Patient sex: F
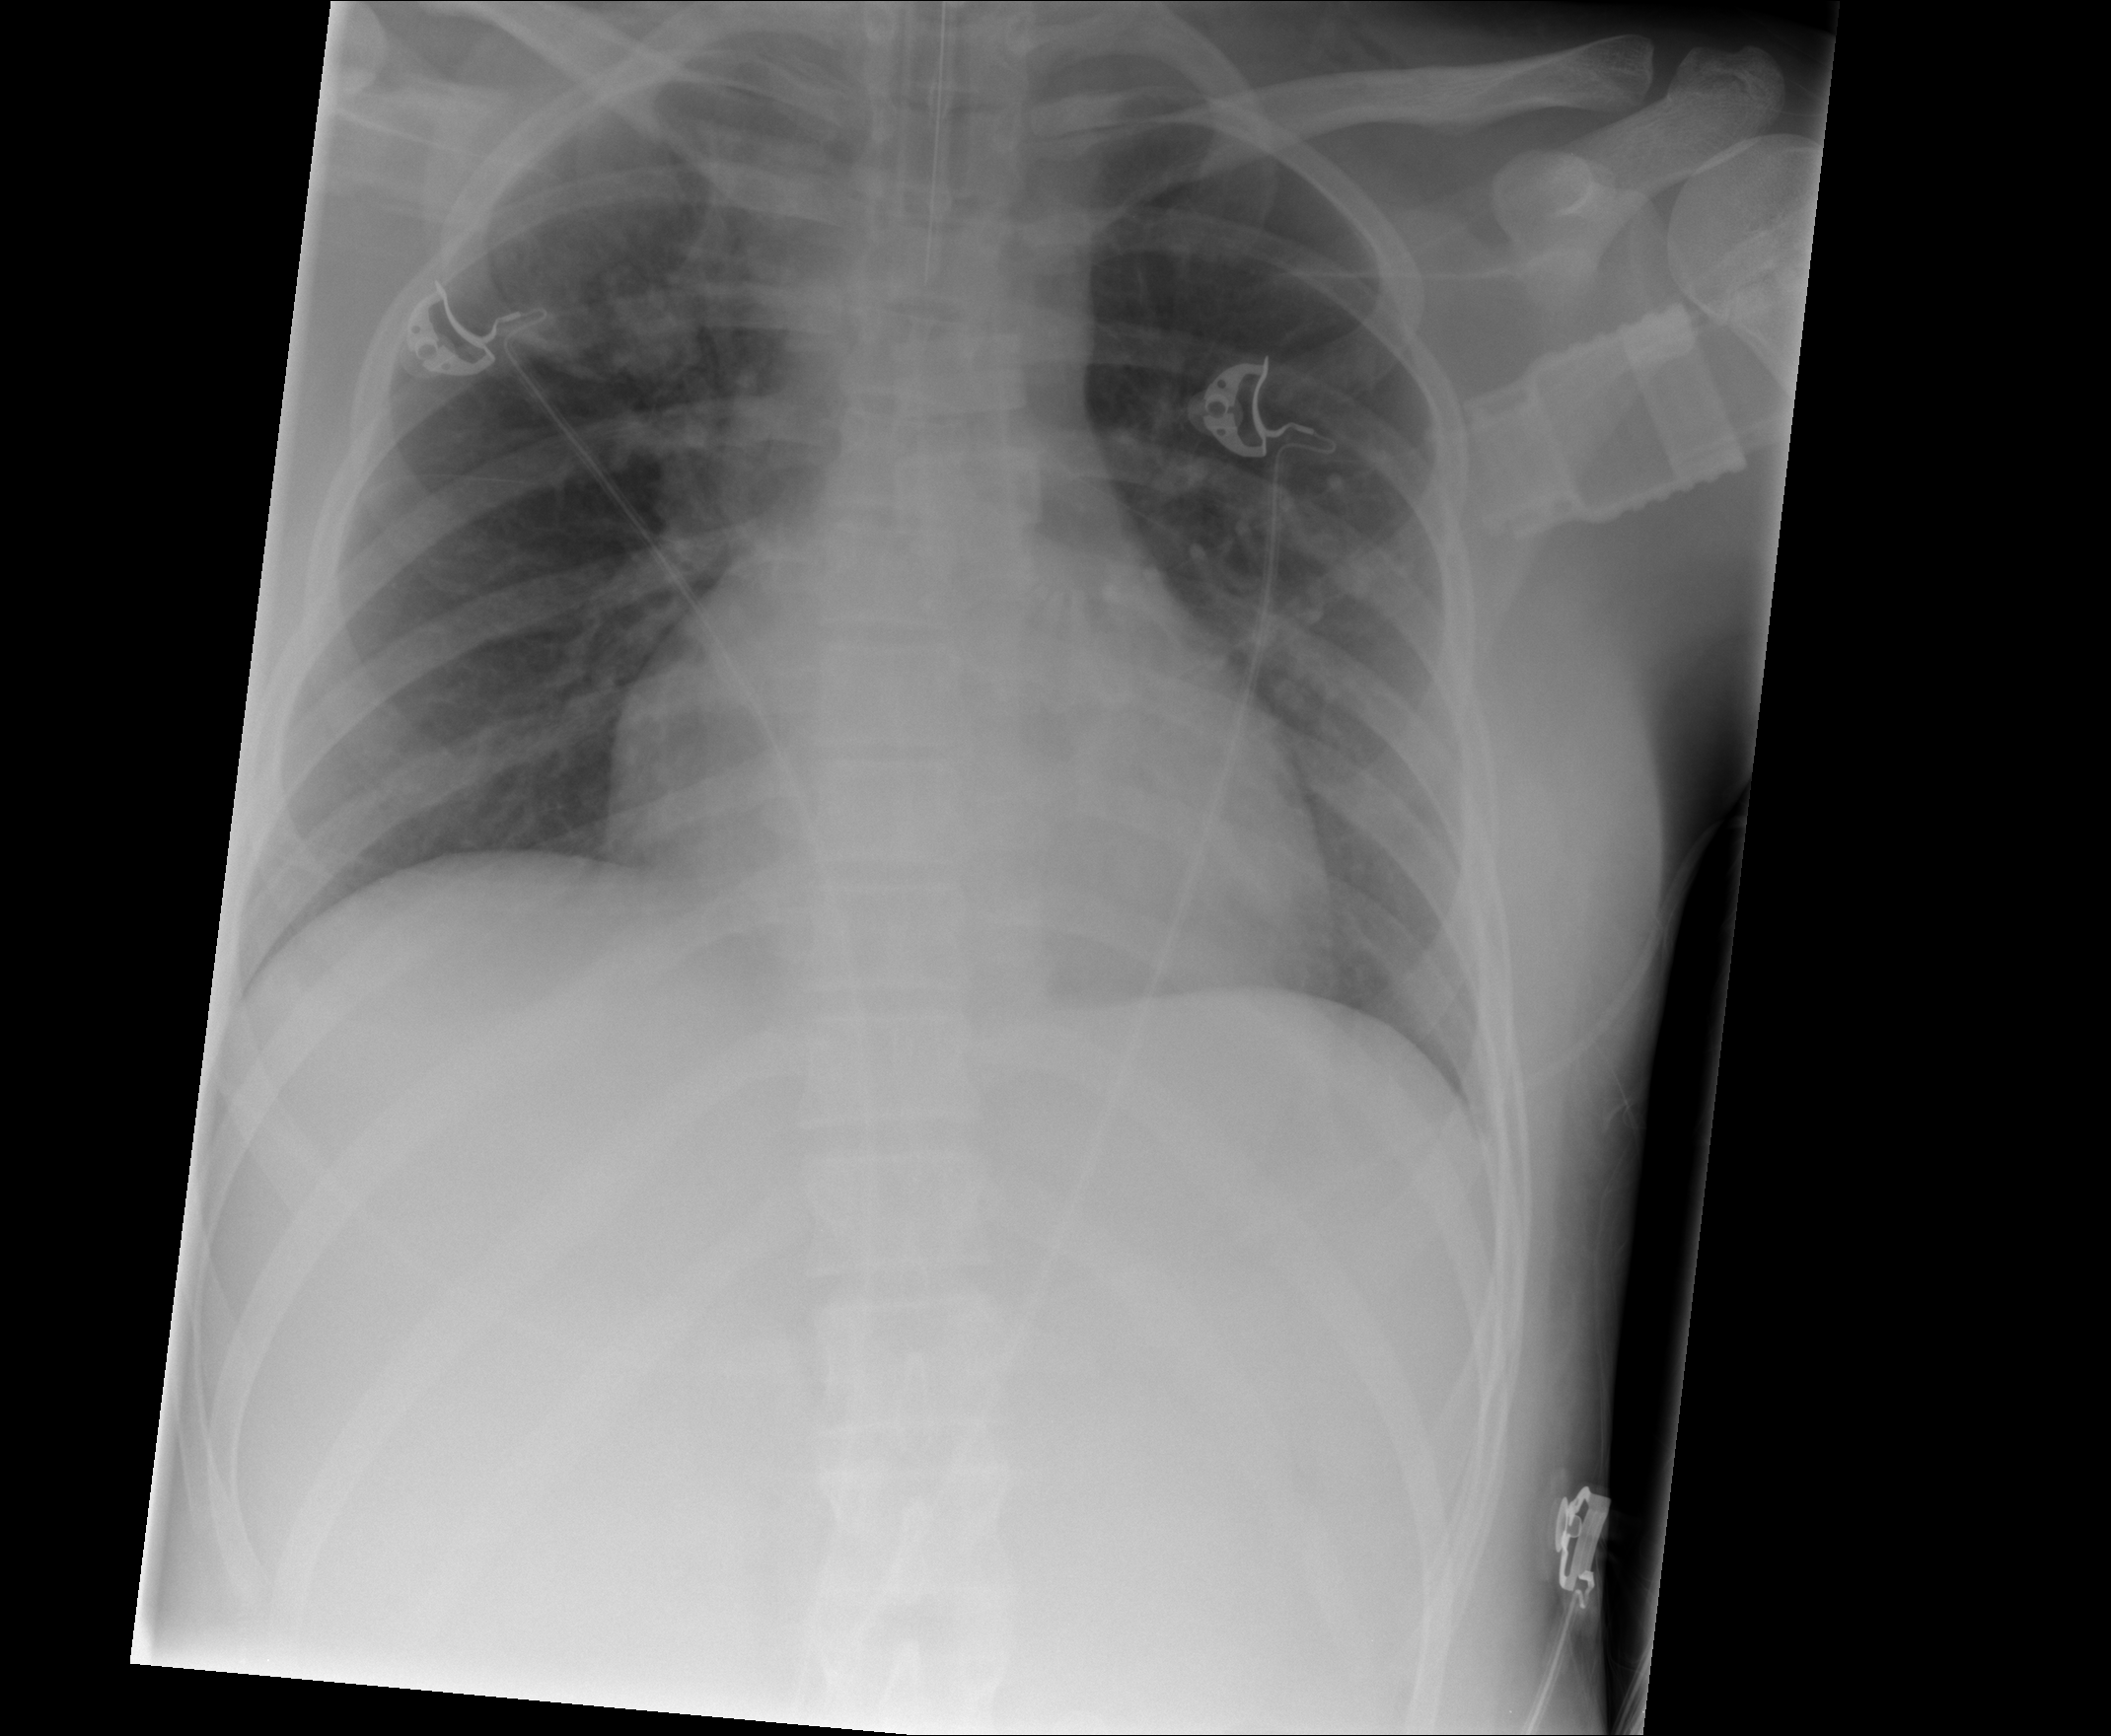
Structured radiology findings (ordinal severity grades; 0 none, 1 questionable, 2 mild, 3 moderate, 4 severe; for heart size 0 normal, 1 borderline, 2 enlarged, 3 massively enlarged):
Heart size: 1
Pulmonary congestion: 0
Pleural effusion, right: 0
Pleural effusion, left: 0
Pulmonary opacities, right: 1
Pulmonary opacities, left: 0
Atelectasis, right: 2
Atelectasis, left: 0